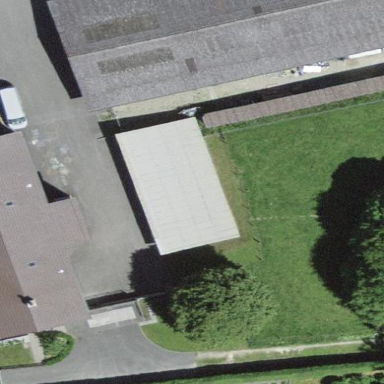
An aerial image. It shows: Garage building.